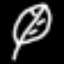
Label: leaf